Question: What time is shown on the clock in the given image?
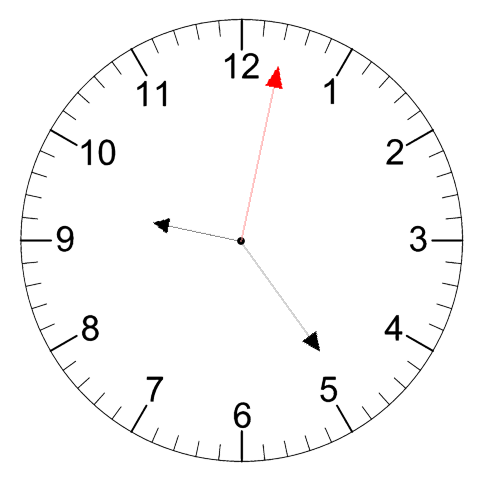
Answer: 09:24:02